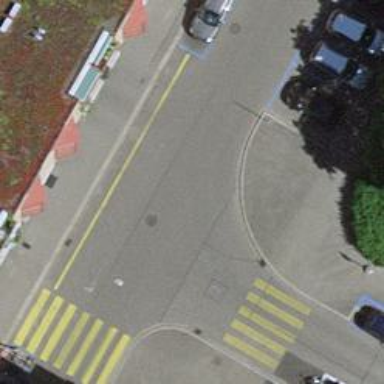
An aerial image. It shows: Residential road with asphalt surface. There are sidewalks on both sides and opposite cycleway.